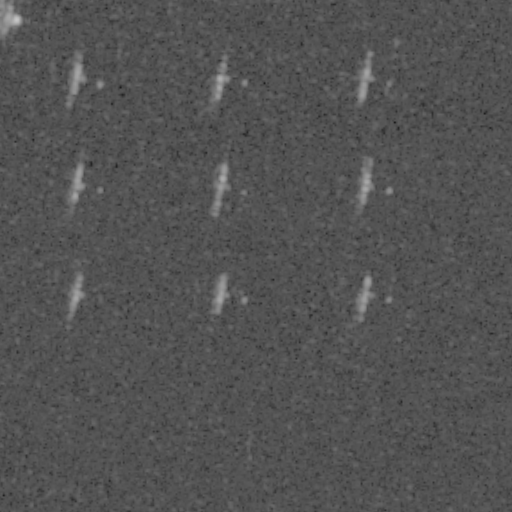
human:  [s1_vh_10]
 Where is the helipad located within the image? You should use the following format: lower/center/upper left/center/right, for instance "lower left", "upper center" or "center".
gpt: The helipad is located in the upper left of the image.
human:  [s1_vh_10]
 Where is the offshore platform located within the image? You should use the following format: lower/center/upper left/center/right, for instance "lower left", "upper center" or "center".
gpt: The offshore platform is located in the upper left of the image.
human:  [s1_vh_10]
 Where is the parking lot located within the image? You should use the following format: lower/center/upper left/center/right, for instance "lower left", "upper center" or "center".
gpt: There is no parking lot in the image.

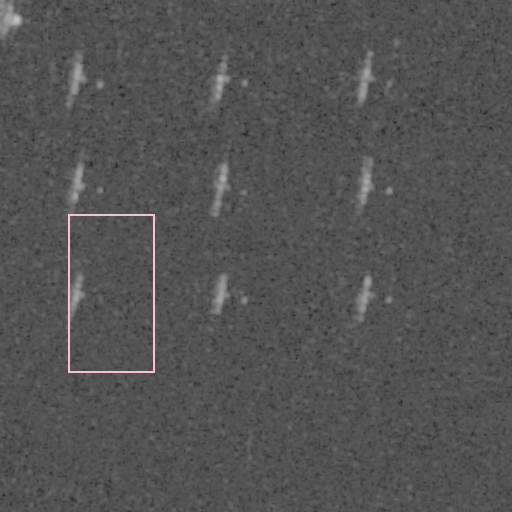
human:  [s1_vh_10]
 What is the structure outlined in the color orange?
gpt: There is no orange outline.
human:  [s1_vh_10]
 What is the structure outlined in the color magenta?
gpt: There is no structure outlined in magenta.